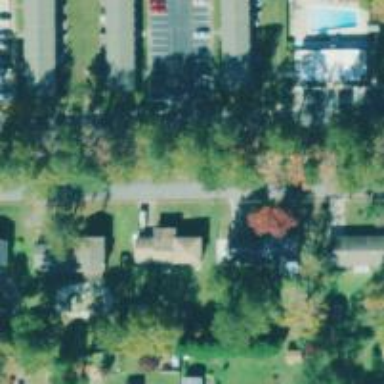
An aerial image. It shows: Neighborhood.